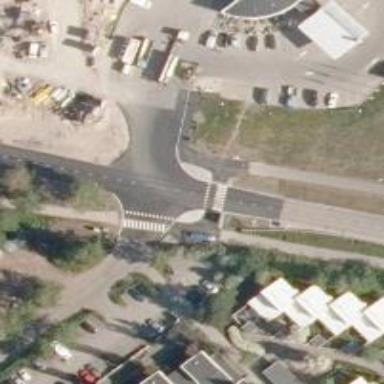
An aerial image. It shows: Road with "give way" sign.